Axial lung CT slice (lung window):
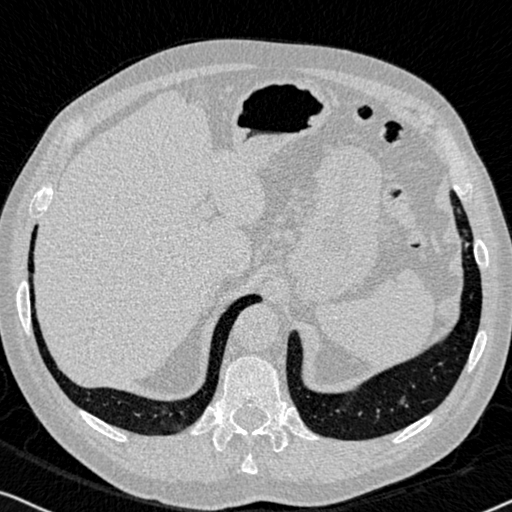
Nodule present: no